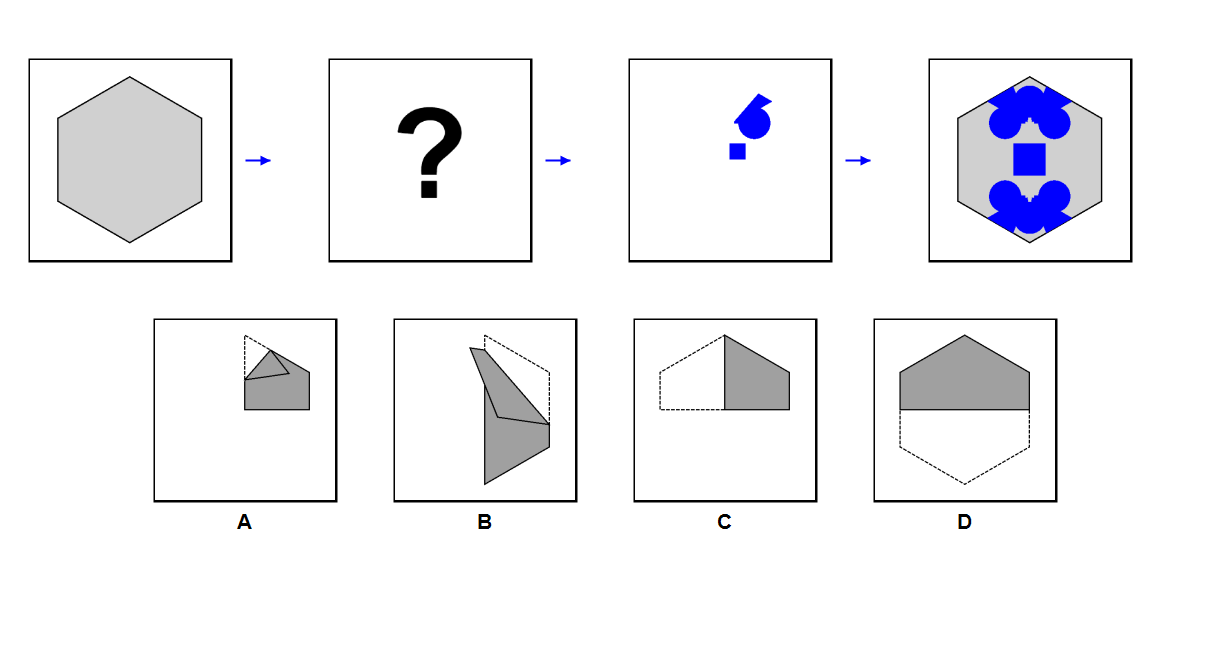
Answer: B